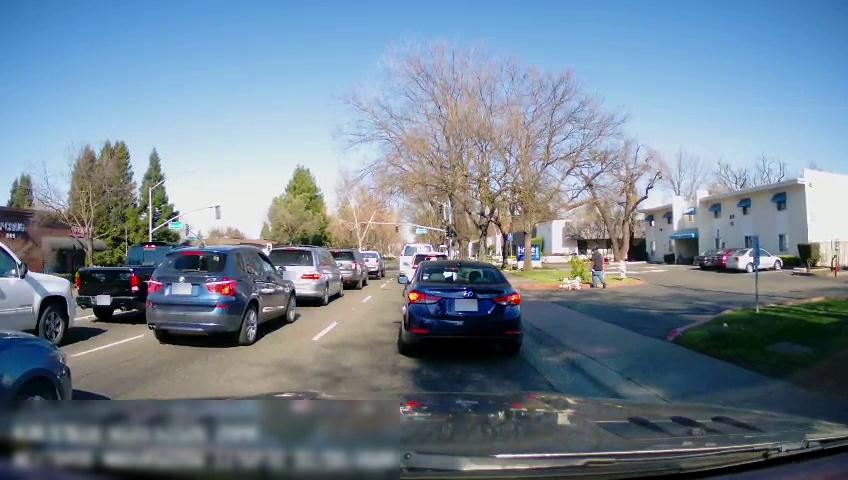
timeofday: Day
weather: Sunny
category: Drivable Space
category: Vehicles | Car
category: Vehicles | Car
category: Vehicles | Car
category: Pedestrians
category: Vehicles | Truck
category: Vehicles | Truck
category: Vehicles | Truck
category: Vehicles | SUV
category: Vehicles | SUV
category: Vehicles | Car
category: Vehicles | Car
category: Vehicles | Van
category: Vehicles | SUV
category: Vehicles | Car
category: Lanes | Alternate Lane
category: Lanes | Alternate Lane
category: Lanes | Current Lane
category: Traffic | Signs
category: Traffic | Signs
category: Traffic | Lights
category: Traffic | Signs
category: Traffic | Lights